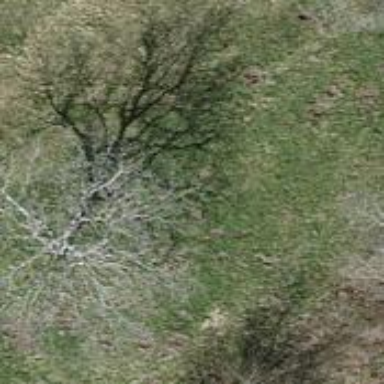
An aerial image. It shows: Beautiful tree in nature.